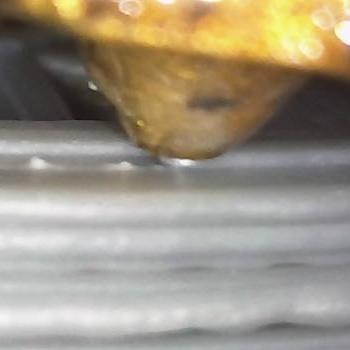
Flow rate: 100%